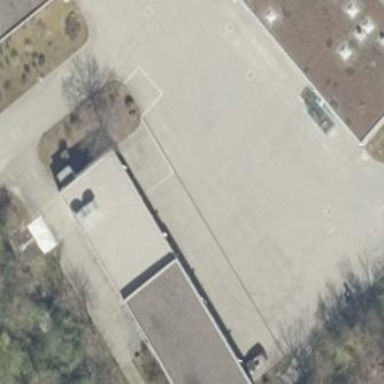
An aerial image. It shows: Flat-roofed building with gray-colored roof.